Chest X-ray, PA view. Patient: 70 years old, sex F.
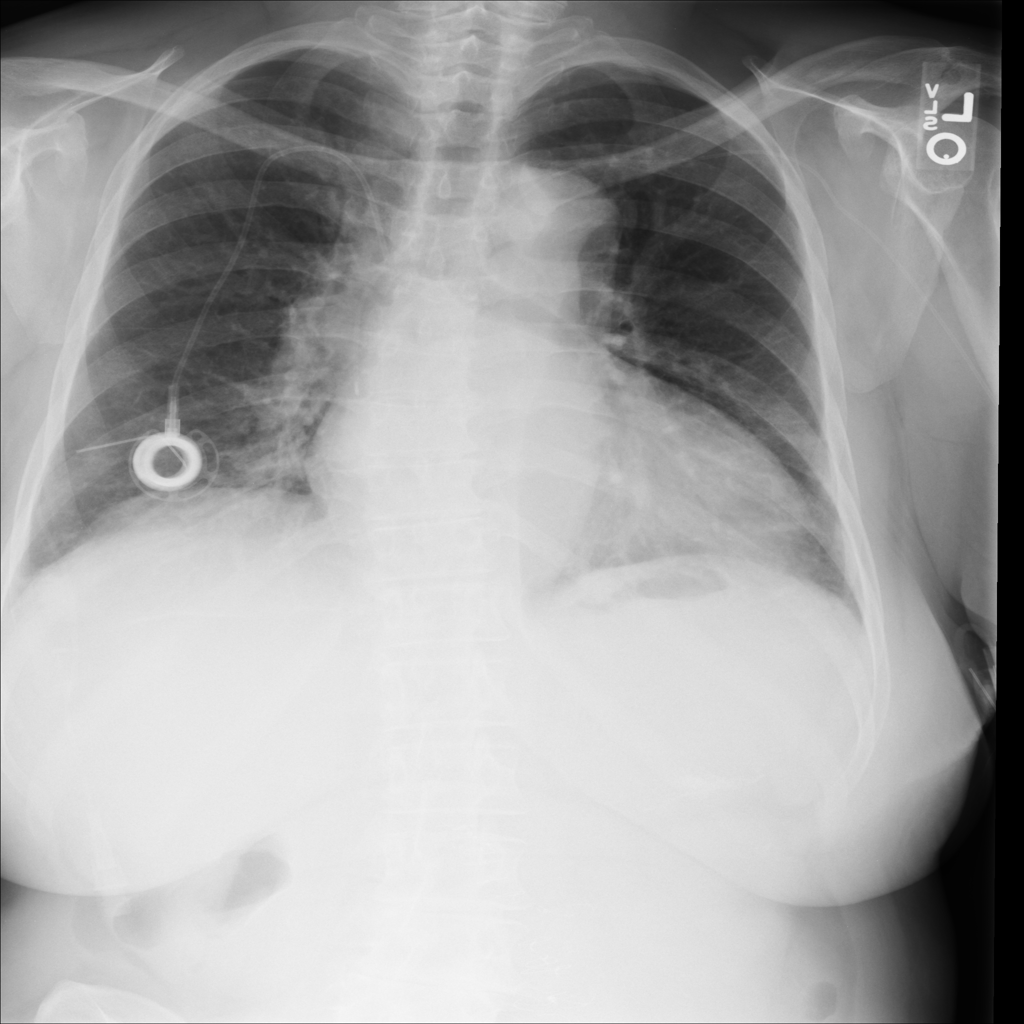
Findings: No Finding